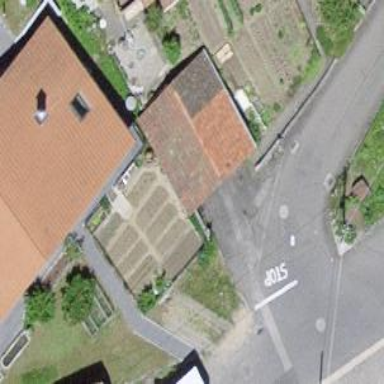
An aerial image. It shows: Garage.